Field crop: maize
Growth stage: 2
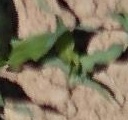
Species: maize